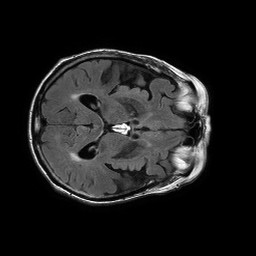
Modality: FLAIR
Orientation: axial
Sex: female
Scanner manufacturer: philips
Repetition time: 11 s
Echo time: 0.125 s